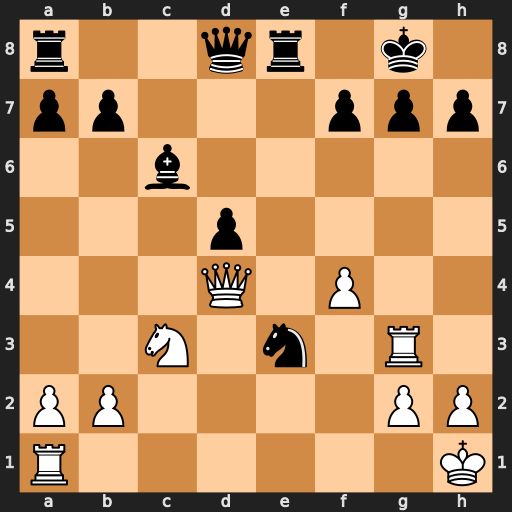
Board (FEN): r2qr1k1/pp3ppp/2b5/3p4/3Q1P2/2N1n1R1/PP4PP/R6K
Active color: w
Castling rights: -
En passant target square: -
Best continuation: Qxg7#